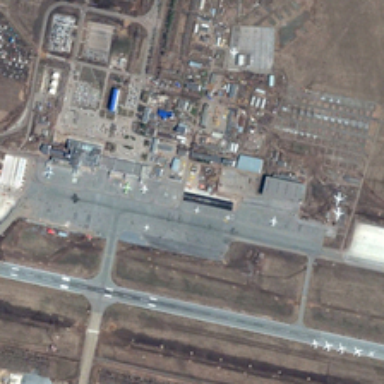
Many planes are in an airport near many buildings .